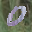
Label: 0